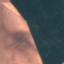
Land use / land cover class: AnnualCrop